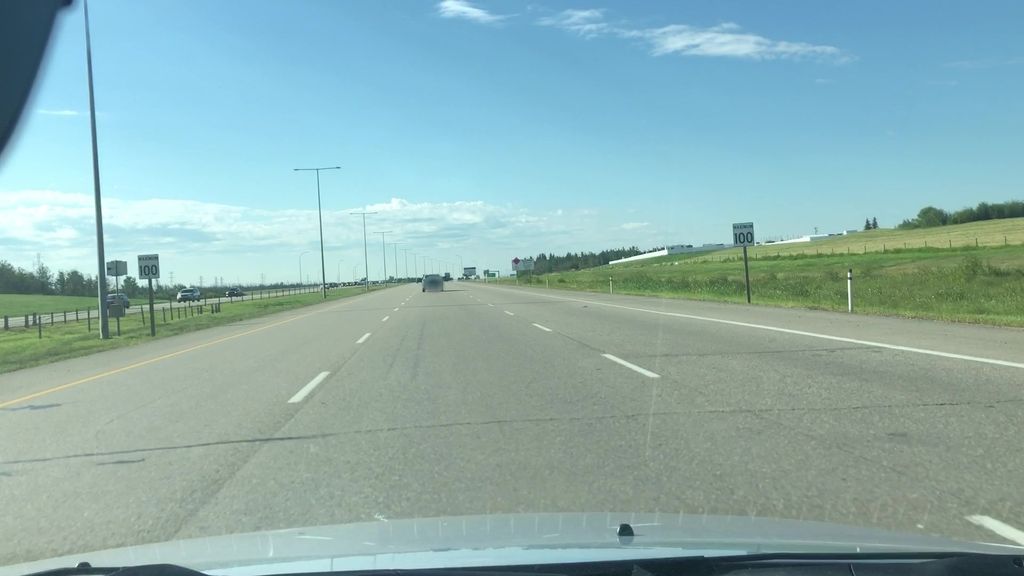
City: edmonton